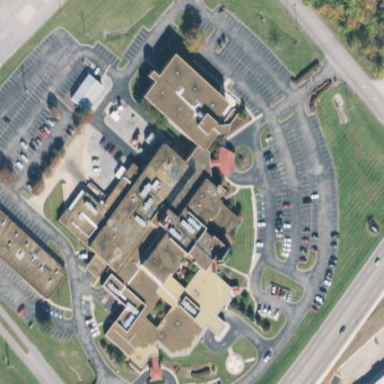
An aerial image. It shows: Hospital providing healthcare services.